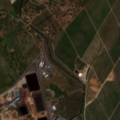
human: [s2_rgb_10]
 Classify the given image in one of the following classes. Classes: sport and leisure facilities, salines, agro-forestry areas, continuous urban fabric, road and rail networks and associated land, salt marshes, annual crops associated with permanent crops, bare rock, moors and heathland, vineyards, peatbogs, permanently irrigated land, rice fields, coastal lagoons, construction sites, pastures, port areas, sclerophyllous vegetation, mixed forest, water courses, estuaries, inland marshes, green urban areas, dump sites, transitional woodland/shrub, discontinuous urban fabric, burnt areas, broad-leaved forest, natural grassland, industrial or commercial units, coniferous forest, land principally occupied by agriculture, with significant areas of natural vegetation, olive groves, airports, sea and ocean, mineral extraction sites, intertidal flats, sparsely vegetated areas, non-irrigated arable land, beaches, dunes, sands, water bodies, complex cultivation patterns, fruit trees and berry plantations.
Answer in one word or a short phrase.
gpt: continuous urban fabric